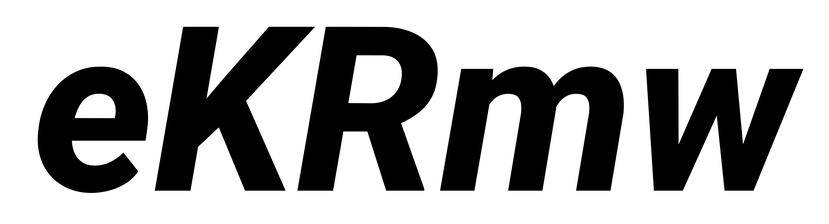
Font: Roboto-Italic_ExtraBold_Italic